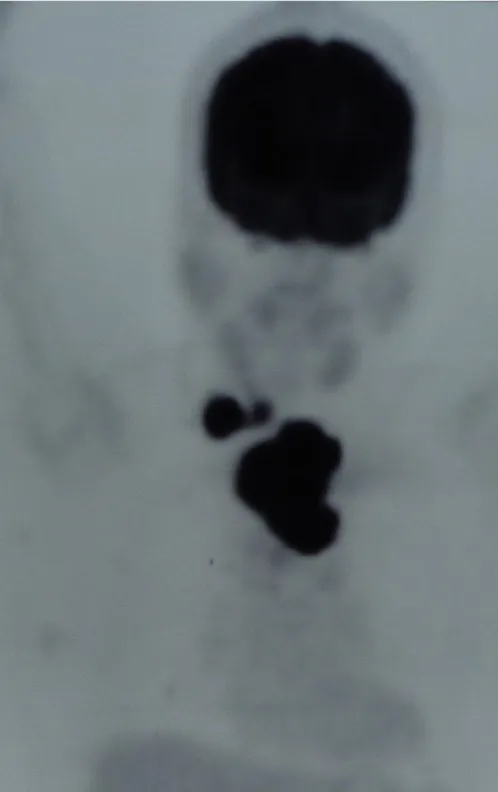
PET CT showing FDG uptake in the mass and neck node.
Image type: radiology (pet)